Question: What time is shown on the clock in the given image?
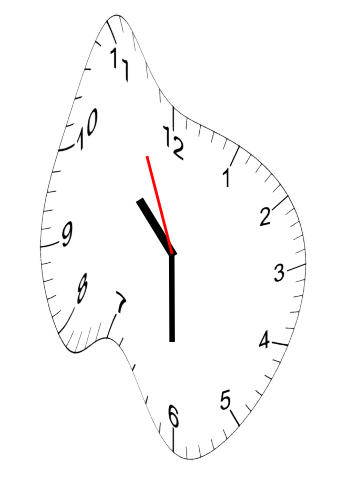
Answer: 10:29:56